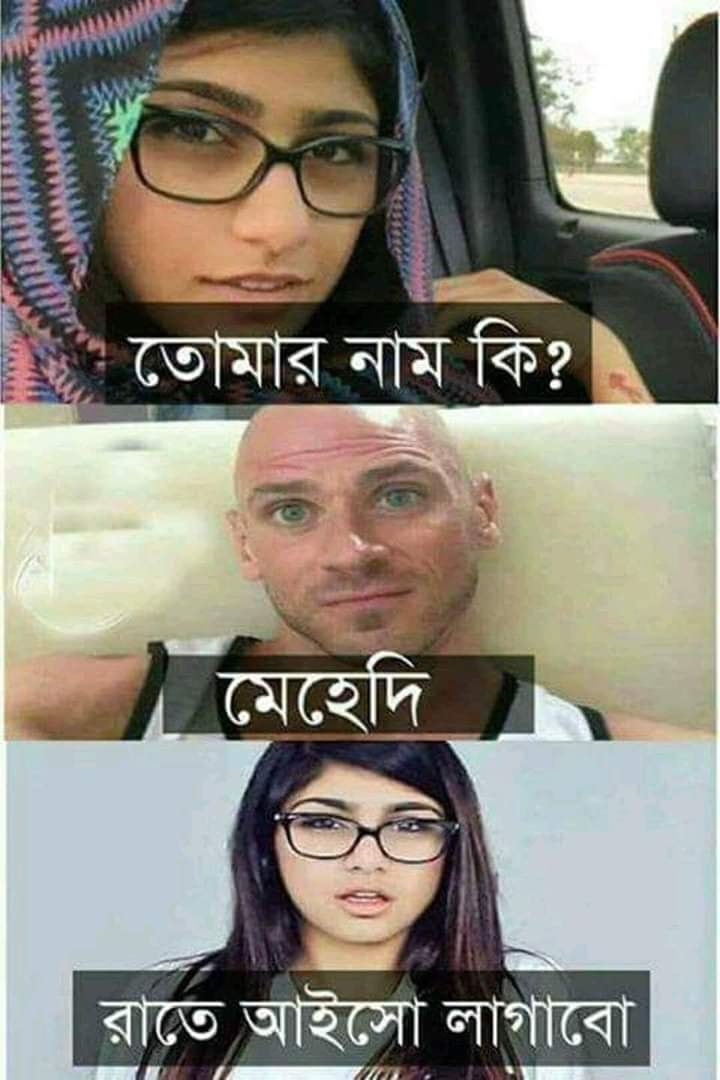
Caption: তোমার নাম কি ? মেহেদি     রাতে আইসো লাগাবো
Label: hate